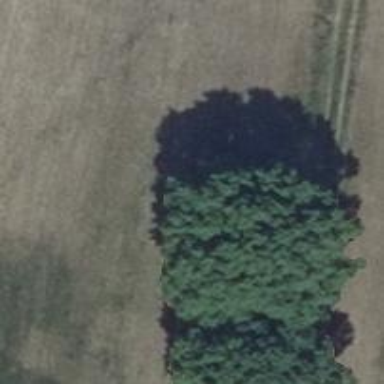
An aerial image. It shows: Hunting stand.